Field crop: maize
Growth stage: 1
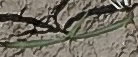
Species: sorghum